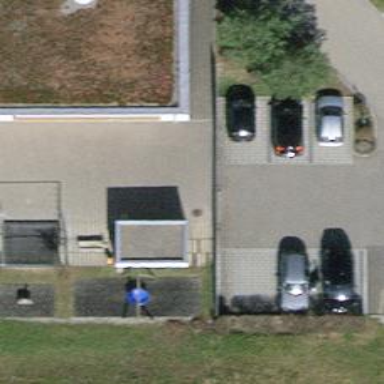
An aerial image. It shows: Road serving as parking aisle.